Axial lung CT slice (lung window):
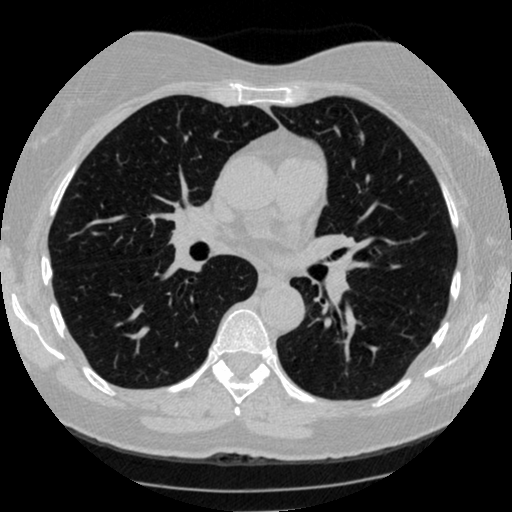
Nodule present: no